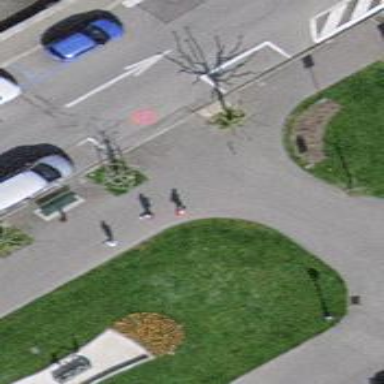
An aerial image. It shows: Pedestrian path with asphalt surface.